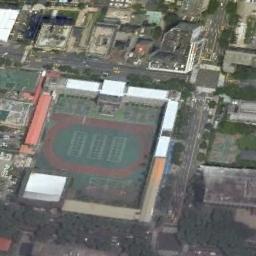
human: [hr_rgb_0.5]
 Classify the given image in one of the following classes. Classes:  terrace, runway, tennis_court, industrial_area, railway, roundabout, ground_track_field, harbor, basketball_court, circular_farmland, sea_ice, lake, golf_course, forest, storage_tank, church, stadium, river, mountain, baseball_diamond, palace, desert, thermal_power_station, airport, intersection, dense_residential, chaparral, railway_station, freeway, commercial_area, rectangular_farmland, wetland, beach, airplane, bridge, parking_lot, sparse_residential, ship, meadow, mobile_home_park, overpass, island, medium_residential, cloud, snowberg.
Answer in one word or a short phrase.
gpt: stadium